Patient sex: M
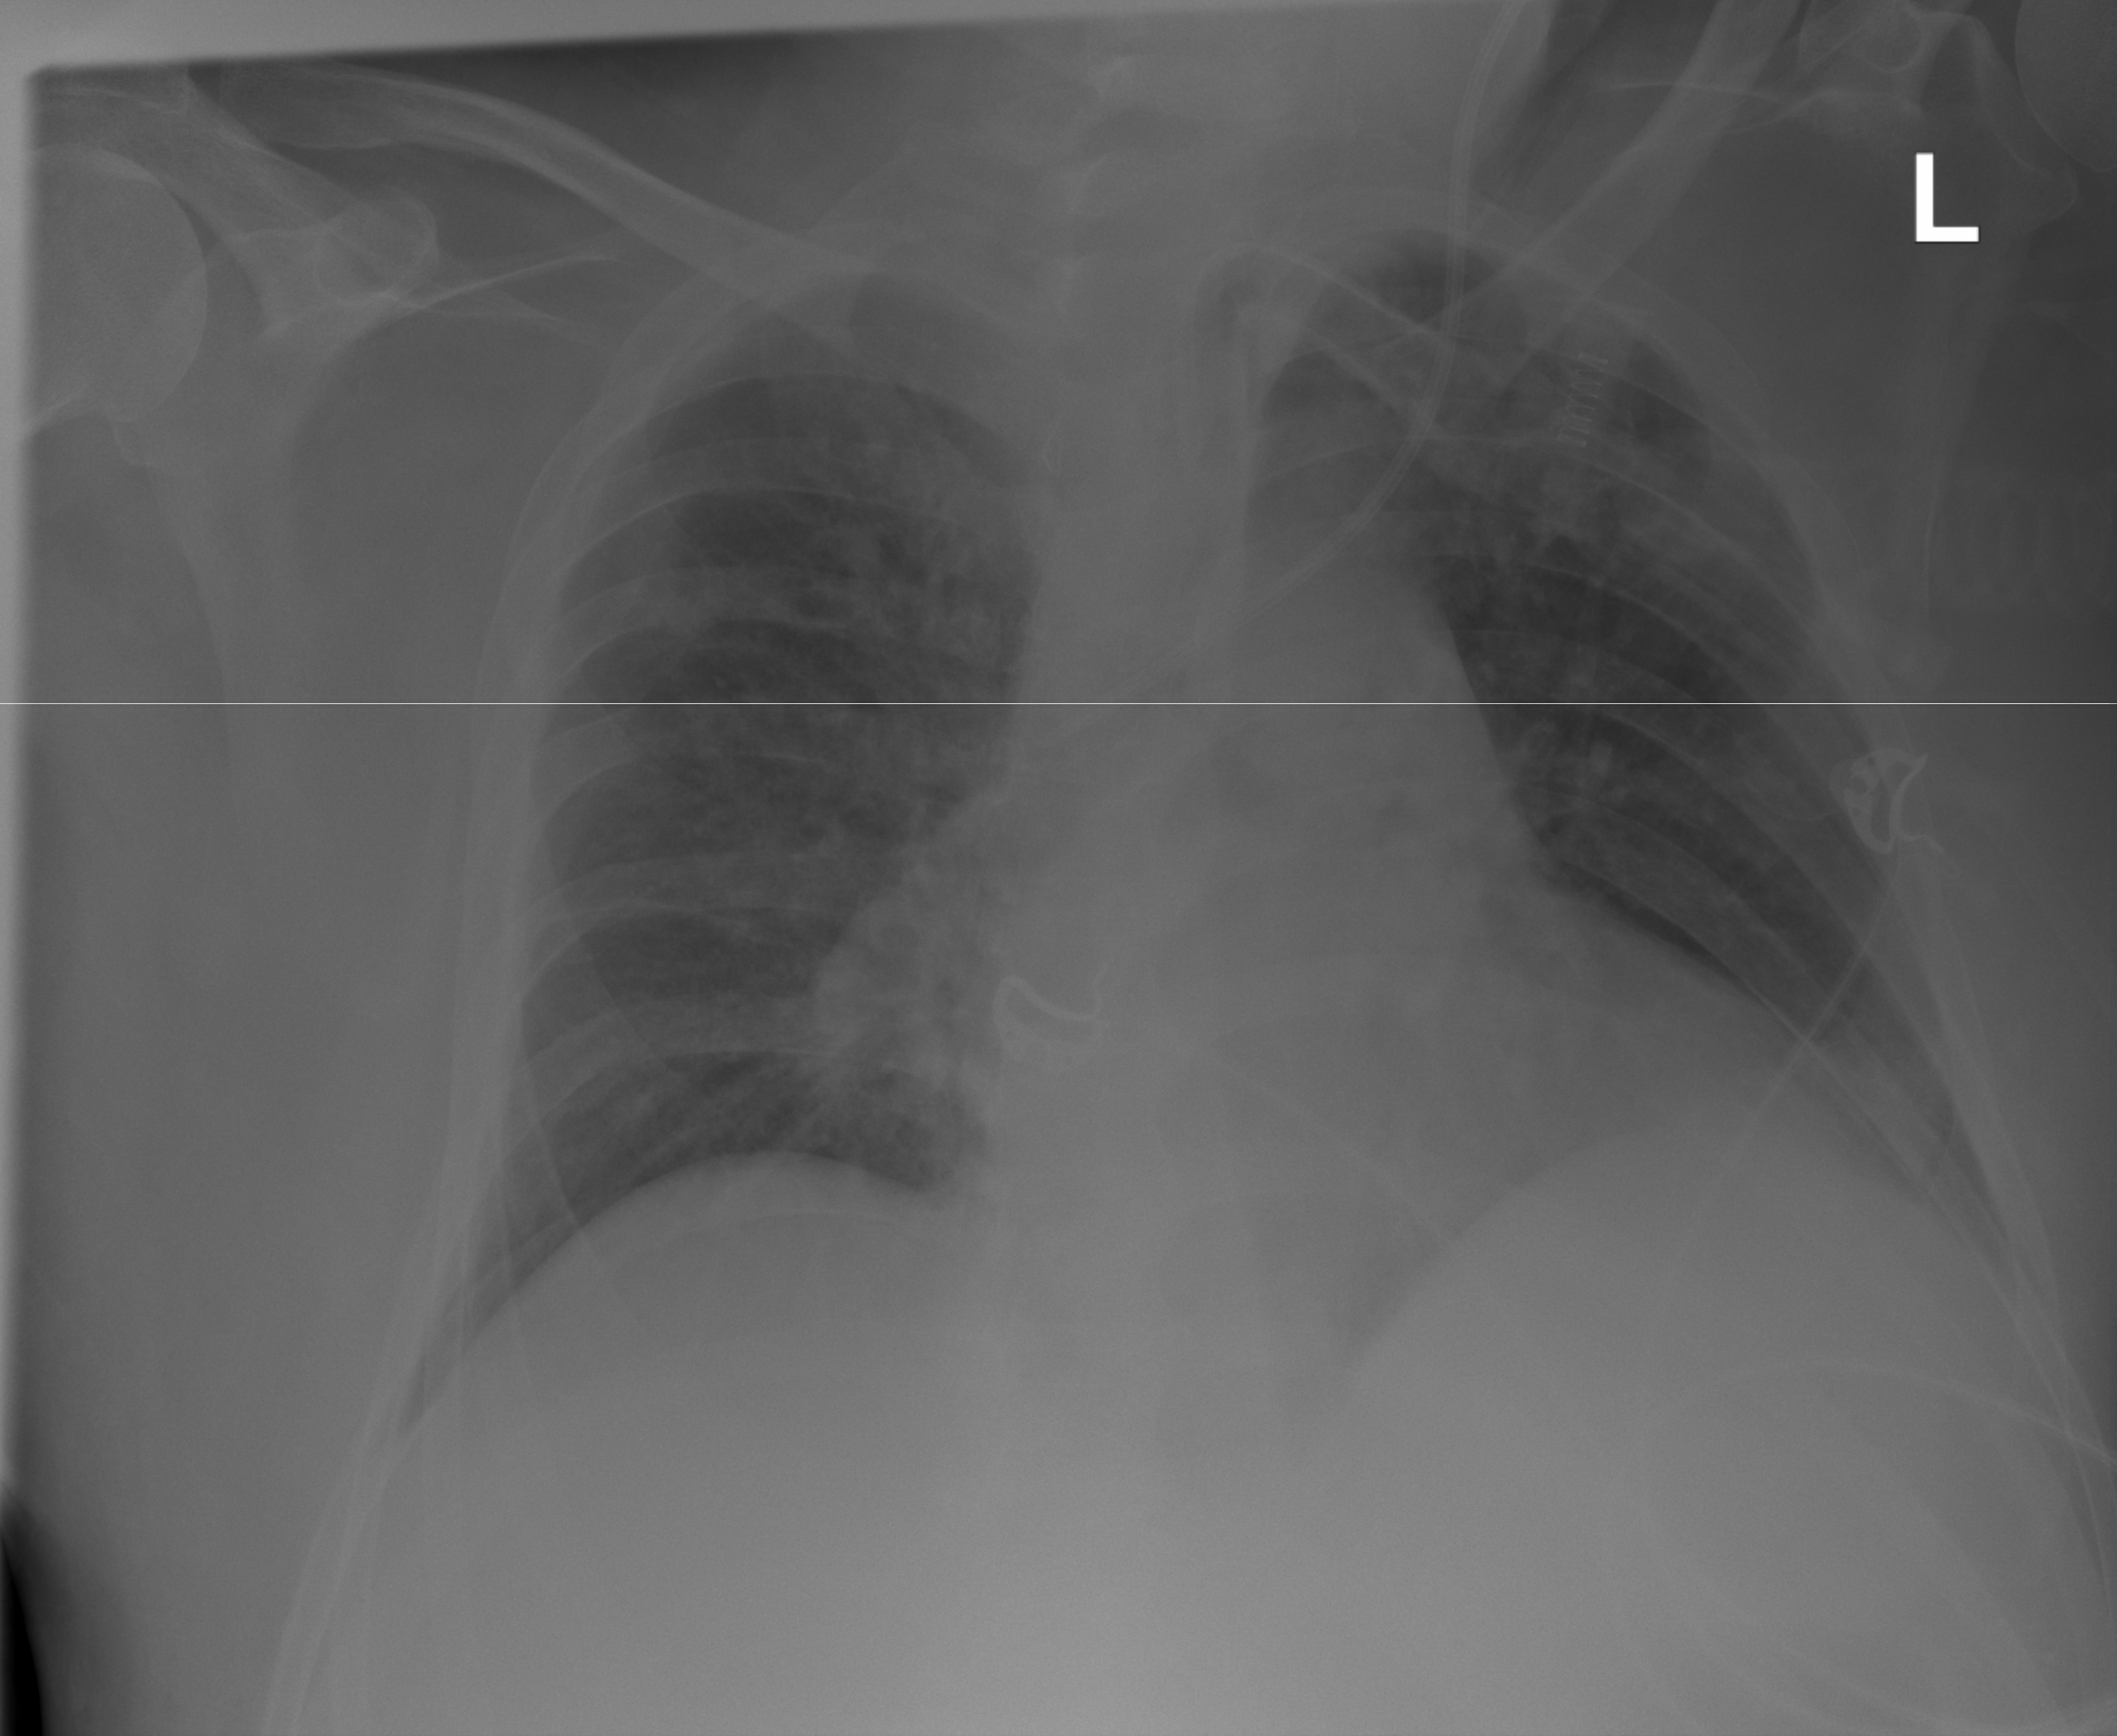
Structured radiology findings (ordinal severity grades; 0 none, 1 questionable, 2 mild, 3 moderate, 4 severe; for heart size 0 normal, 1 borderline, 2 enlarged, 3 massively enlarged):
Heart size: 1
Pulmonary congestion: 2
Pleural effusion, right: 0
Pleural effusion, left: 2
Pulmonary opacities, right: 0
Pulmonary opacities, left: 0
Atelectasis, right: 0
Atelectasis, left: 2